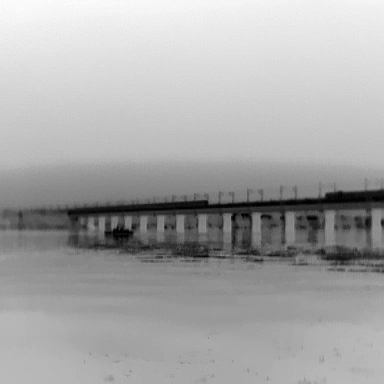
There is a warship in the infrared image.